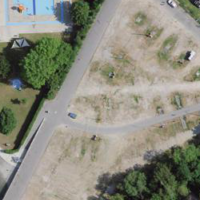
EUNIS habitat code: 57
Species observed at this site:
Prunus padus
Ilex aquifolium